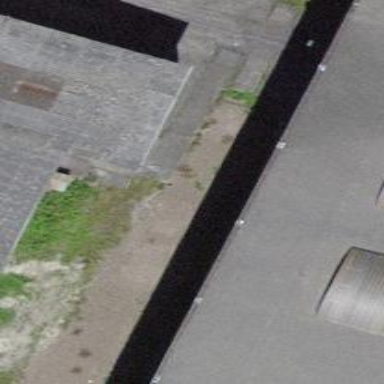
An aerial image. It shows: Railway switch.